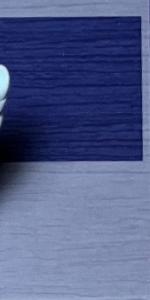
Label: Empty